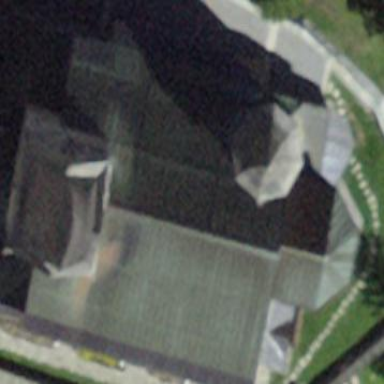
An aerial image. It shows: Church which is place of worship.